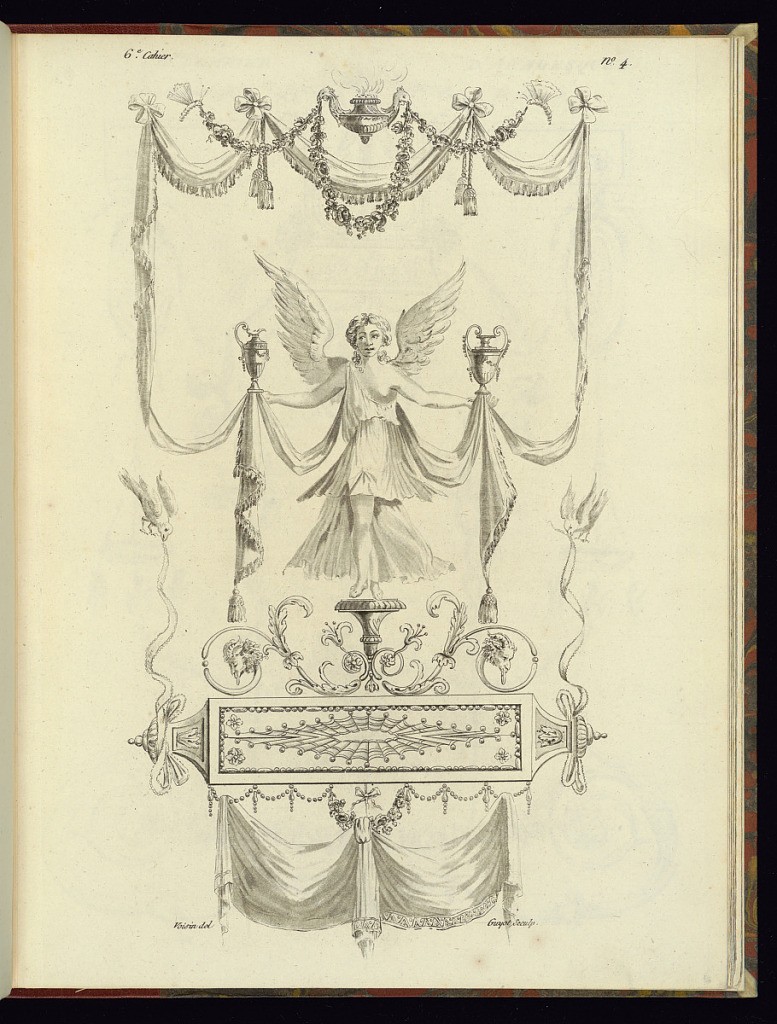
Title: Arabesque Design
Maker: François Voisin, French, active 18th century
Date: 1788
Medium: Etching and aquatint on laid paper
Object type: Print
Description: Arabesque ornament design with neoclassical motifs. A central winged female figure draped in fabric standing on a platform with draped textiles, vases, a festoon of flowers and an incense burner on either side and above. Below a frieze with a spider's web motif, beading, rosettes, with more scrolling acanthus leaves, fleurons, rosettes, terminal figures, ribbons, birds, and draped textiles. The plate is signed and numbered.